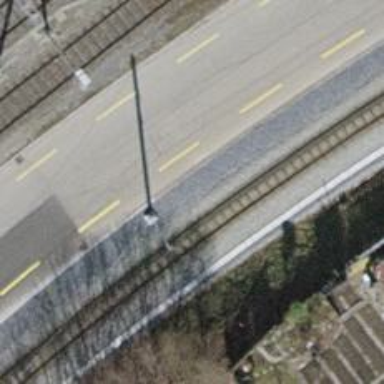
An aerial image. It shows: Narrow-gauge railway with 1 track. The tracks are electrified with contact line.